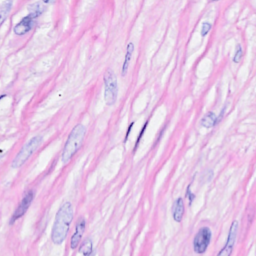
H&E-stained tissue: Breast